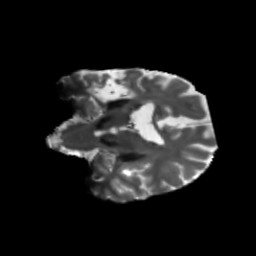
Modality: T2w
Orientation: coronal
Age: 62
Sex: female
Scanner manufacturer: siemens
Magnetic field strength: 3 T
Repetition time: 5.25 s
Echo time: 0.08 s